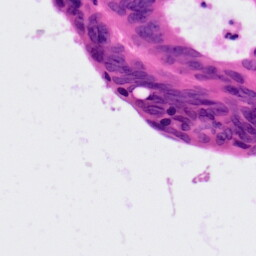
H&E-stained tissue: Colon